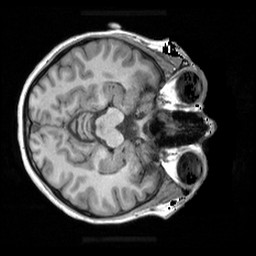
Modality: T1w
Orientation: axial
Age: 30
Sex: female
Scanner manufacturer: siemens
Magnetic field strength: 3 T
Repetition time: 1.9 s
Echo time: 0.00232 s